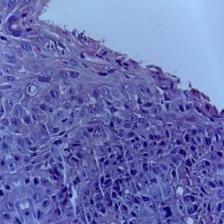
Diagnosis: OSCC